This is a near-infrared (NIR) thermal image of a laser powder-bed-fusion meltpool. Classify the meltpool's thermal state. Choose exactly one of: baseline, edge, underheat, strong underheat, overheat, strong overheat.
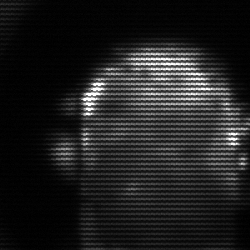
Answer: baseline